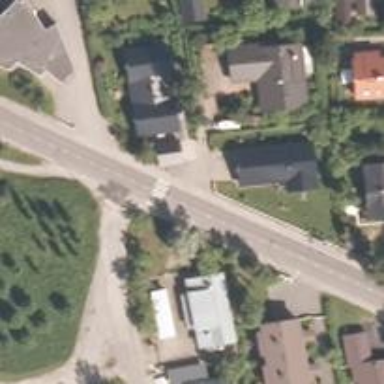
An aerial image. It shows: Uncontrolled road crossing.